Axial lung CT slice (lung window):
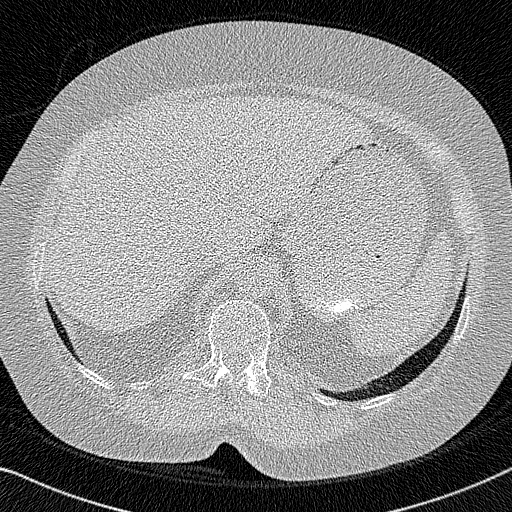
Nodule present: no